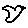
Label: bird